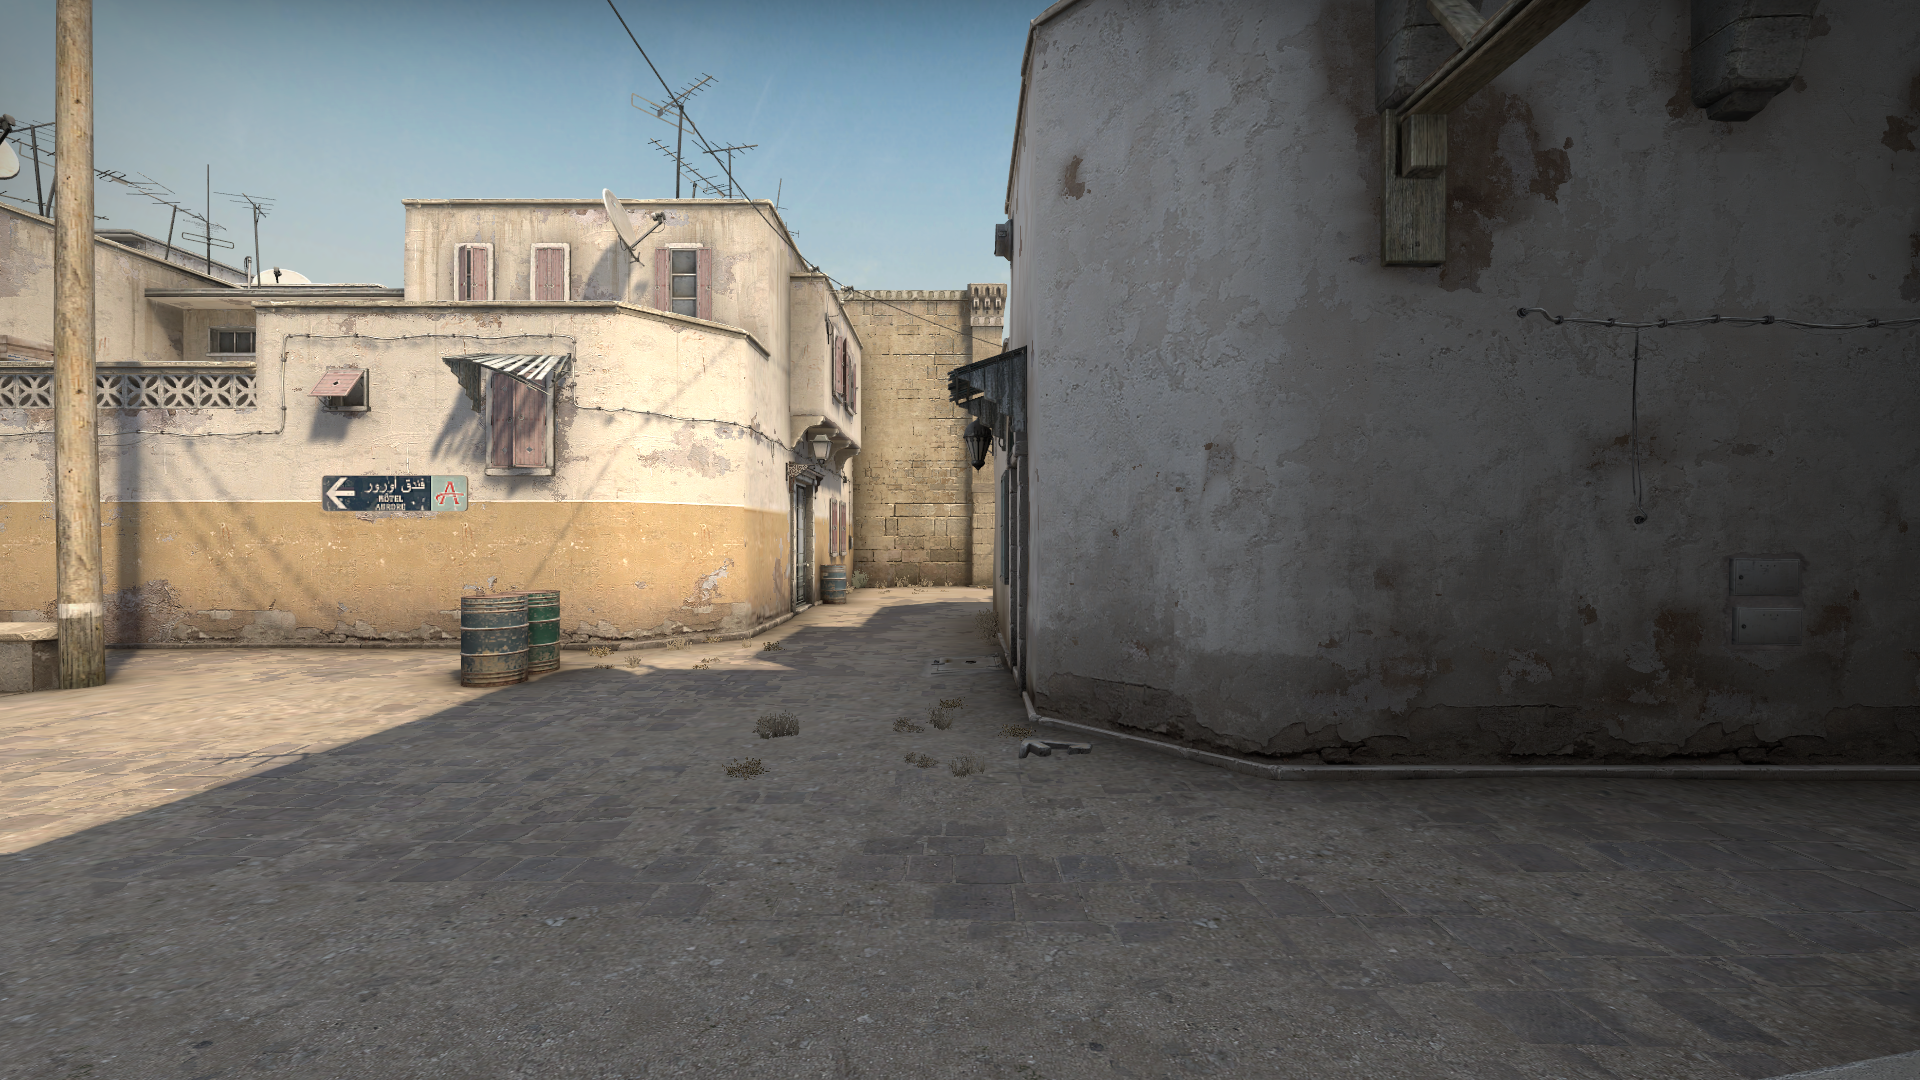
Map: de_dust2